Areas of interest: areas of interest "Transportation stations"
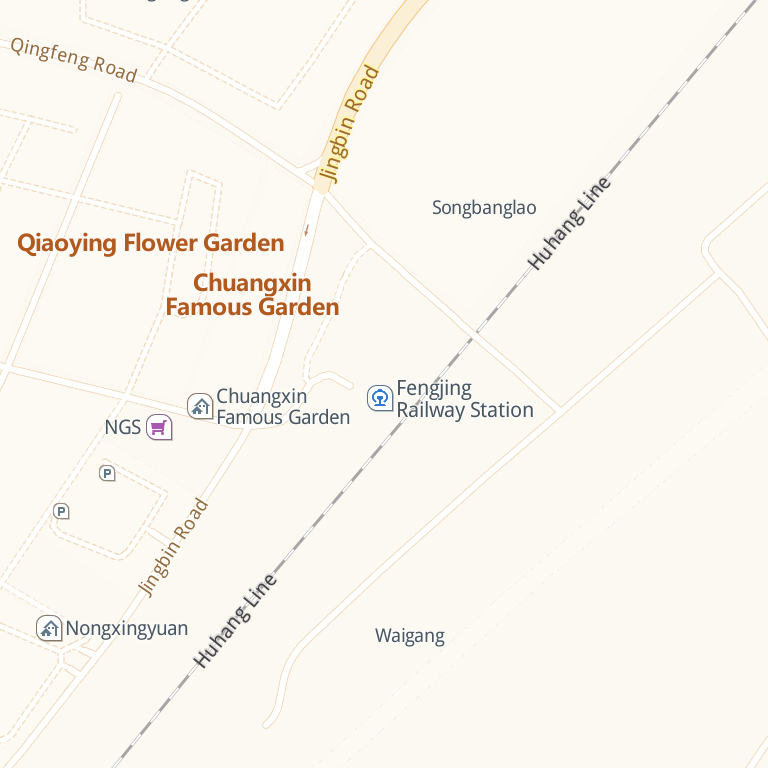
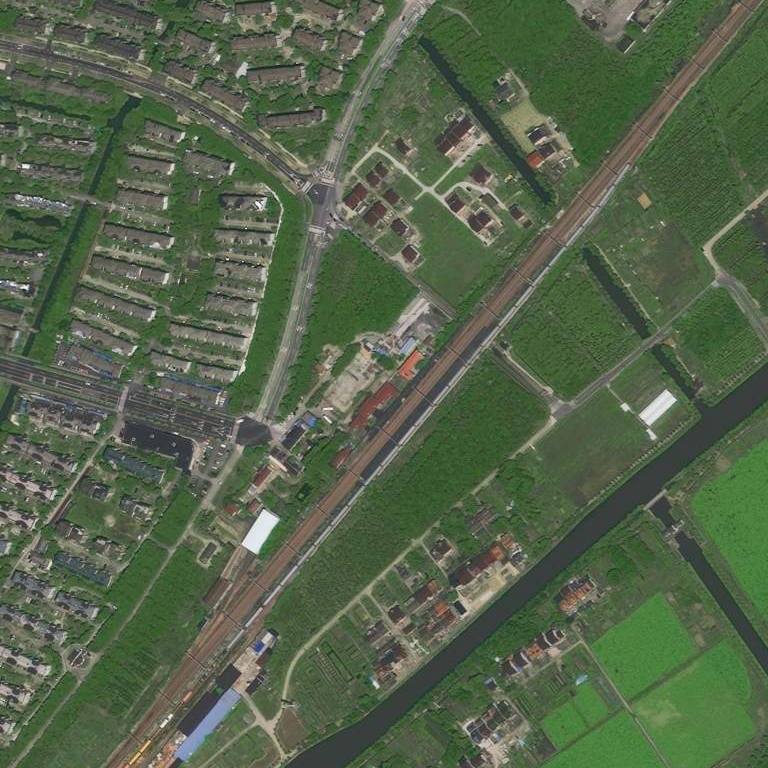